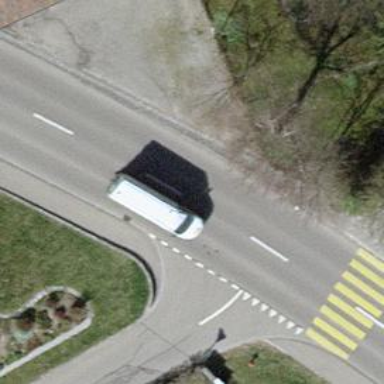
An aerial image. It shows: Kerb serving as barrier.